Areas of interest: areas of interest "Home Furnishing and Building Materials Market"
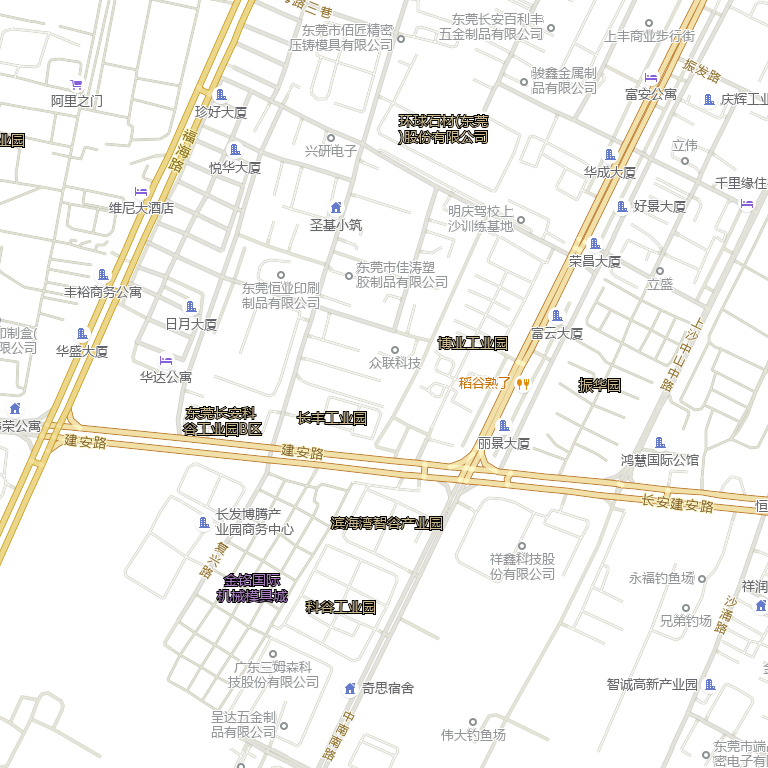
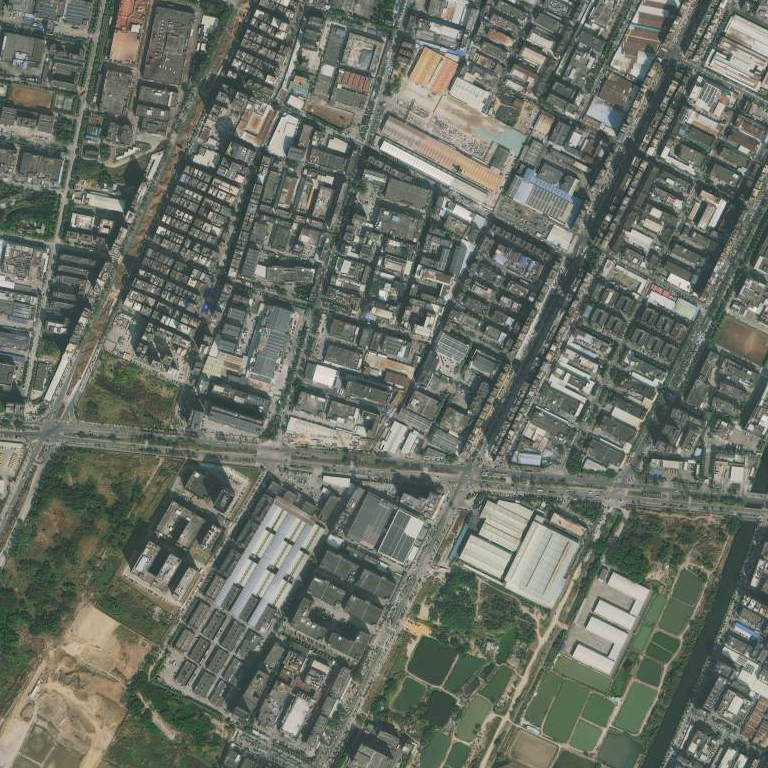